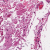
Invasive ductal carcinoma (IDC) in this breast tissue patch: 0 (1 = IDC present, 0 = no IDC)